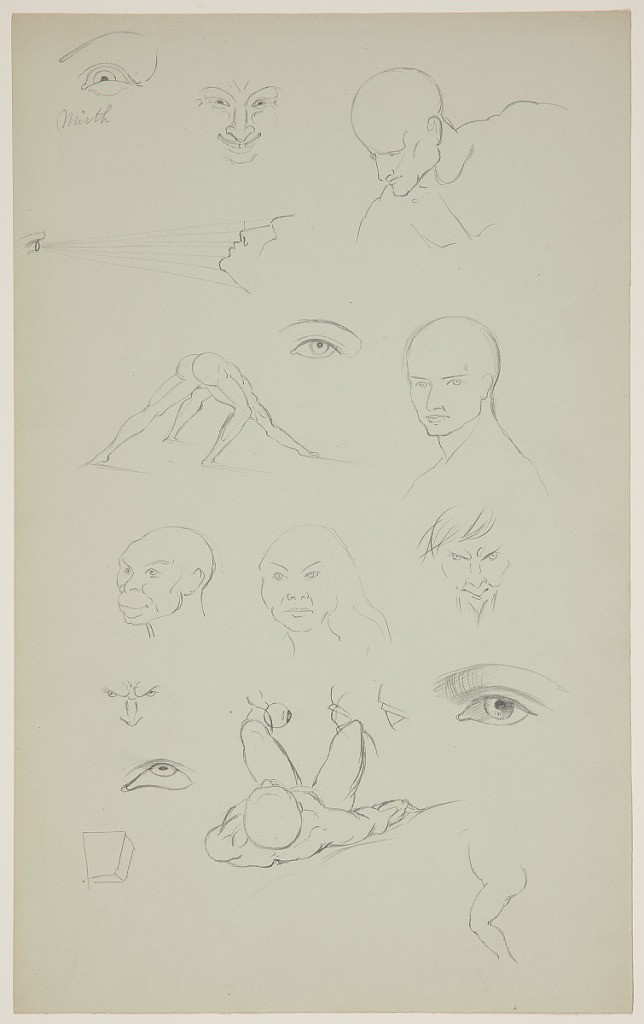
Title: Anatomical Sketches of Heads, Faces, and Eyes
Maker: Frederic Edwin Church, American, 1826–1900
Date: probably 1865–1875
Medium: Graphite on light green wove paper
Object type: Drawing
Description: Figure sketches showing numerous anatomical views of heads, faces, and eyes in various positions, with various expressions. At upper left, the eye of the mirthful or laughing face is shown with its lower lid raised. Beside it at upper center, a somewhat haunting representation of a laughing face is drawn without a head. At upper right, the head and shoulders of a figure with strong facial features are turned downward and to the left. At upper center, a single, isolated eye is visible. Above it at left is a diagram showing the sight lines of an eye viewing an upturned head. At right, a figure turns their head towards us and makes eye contact. At center left, a figure with defined muscles appears to crawl on all fours, perhaps taking up a wrestling position. Below these, three heads are included: at left, a smiling face with a bald head is shown obliquely, at center, a dissatisfied face is shown more frontally, while at right, an angry face with a downturned brow views us directly. The latter has shaggy hair and a goatee. Below them at lower center, a seated figure is rendered from above, while profile diagrams of eyes are overlaid near his knees. At left, the eyes and nose of an angry face are visible above a single, upturned eyeball. At right, another isolated eye with long lashes views us directly. In the lower left corner, a cubic design is included, while the outline of the legs and torso of a squatting figure is incompletely rendered in the lower right corner.

Pencil anatomical sketches of numerous heads, faces, and eyes in various positions, with various expressions.